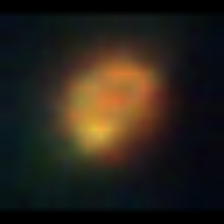
Taxon: NanoPlankton
Group: Other